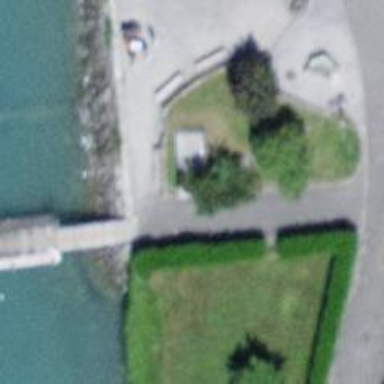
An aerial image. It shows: Bench for seating.